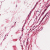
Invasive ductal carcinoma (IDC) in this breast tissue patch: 0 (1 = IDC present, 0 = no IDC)